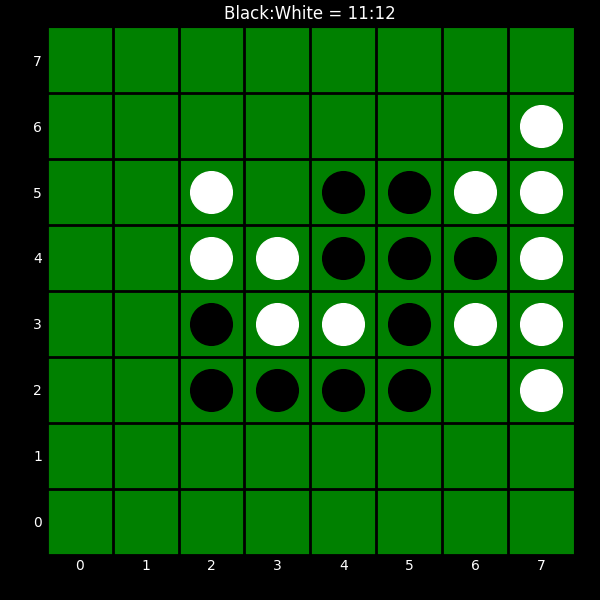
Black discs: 11
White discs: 12